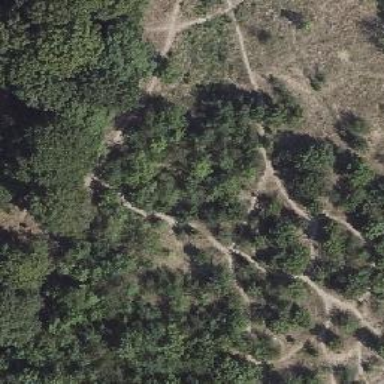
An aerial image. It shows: Dirt path.